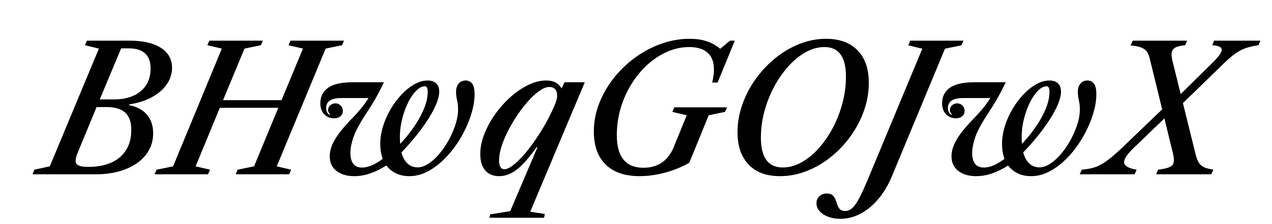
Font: LibreCaslonText-Italic_Medium_Italic